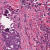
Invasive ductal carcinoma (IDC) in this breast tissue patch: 0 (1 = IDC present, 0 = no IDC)